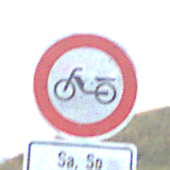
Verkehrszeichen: VerbotMofas
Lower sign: ZeitangabenMitBeschraenkungAufWochentage9
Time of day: SunriseSunset
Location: Outdoor (RoadRail)
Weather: PartlyCloudy
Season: NotSpecified
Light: Natural